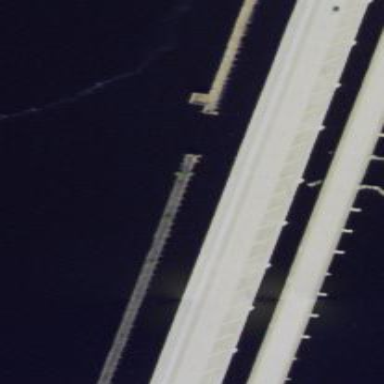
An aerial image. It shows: Man-made bridge.